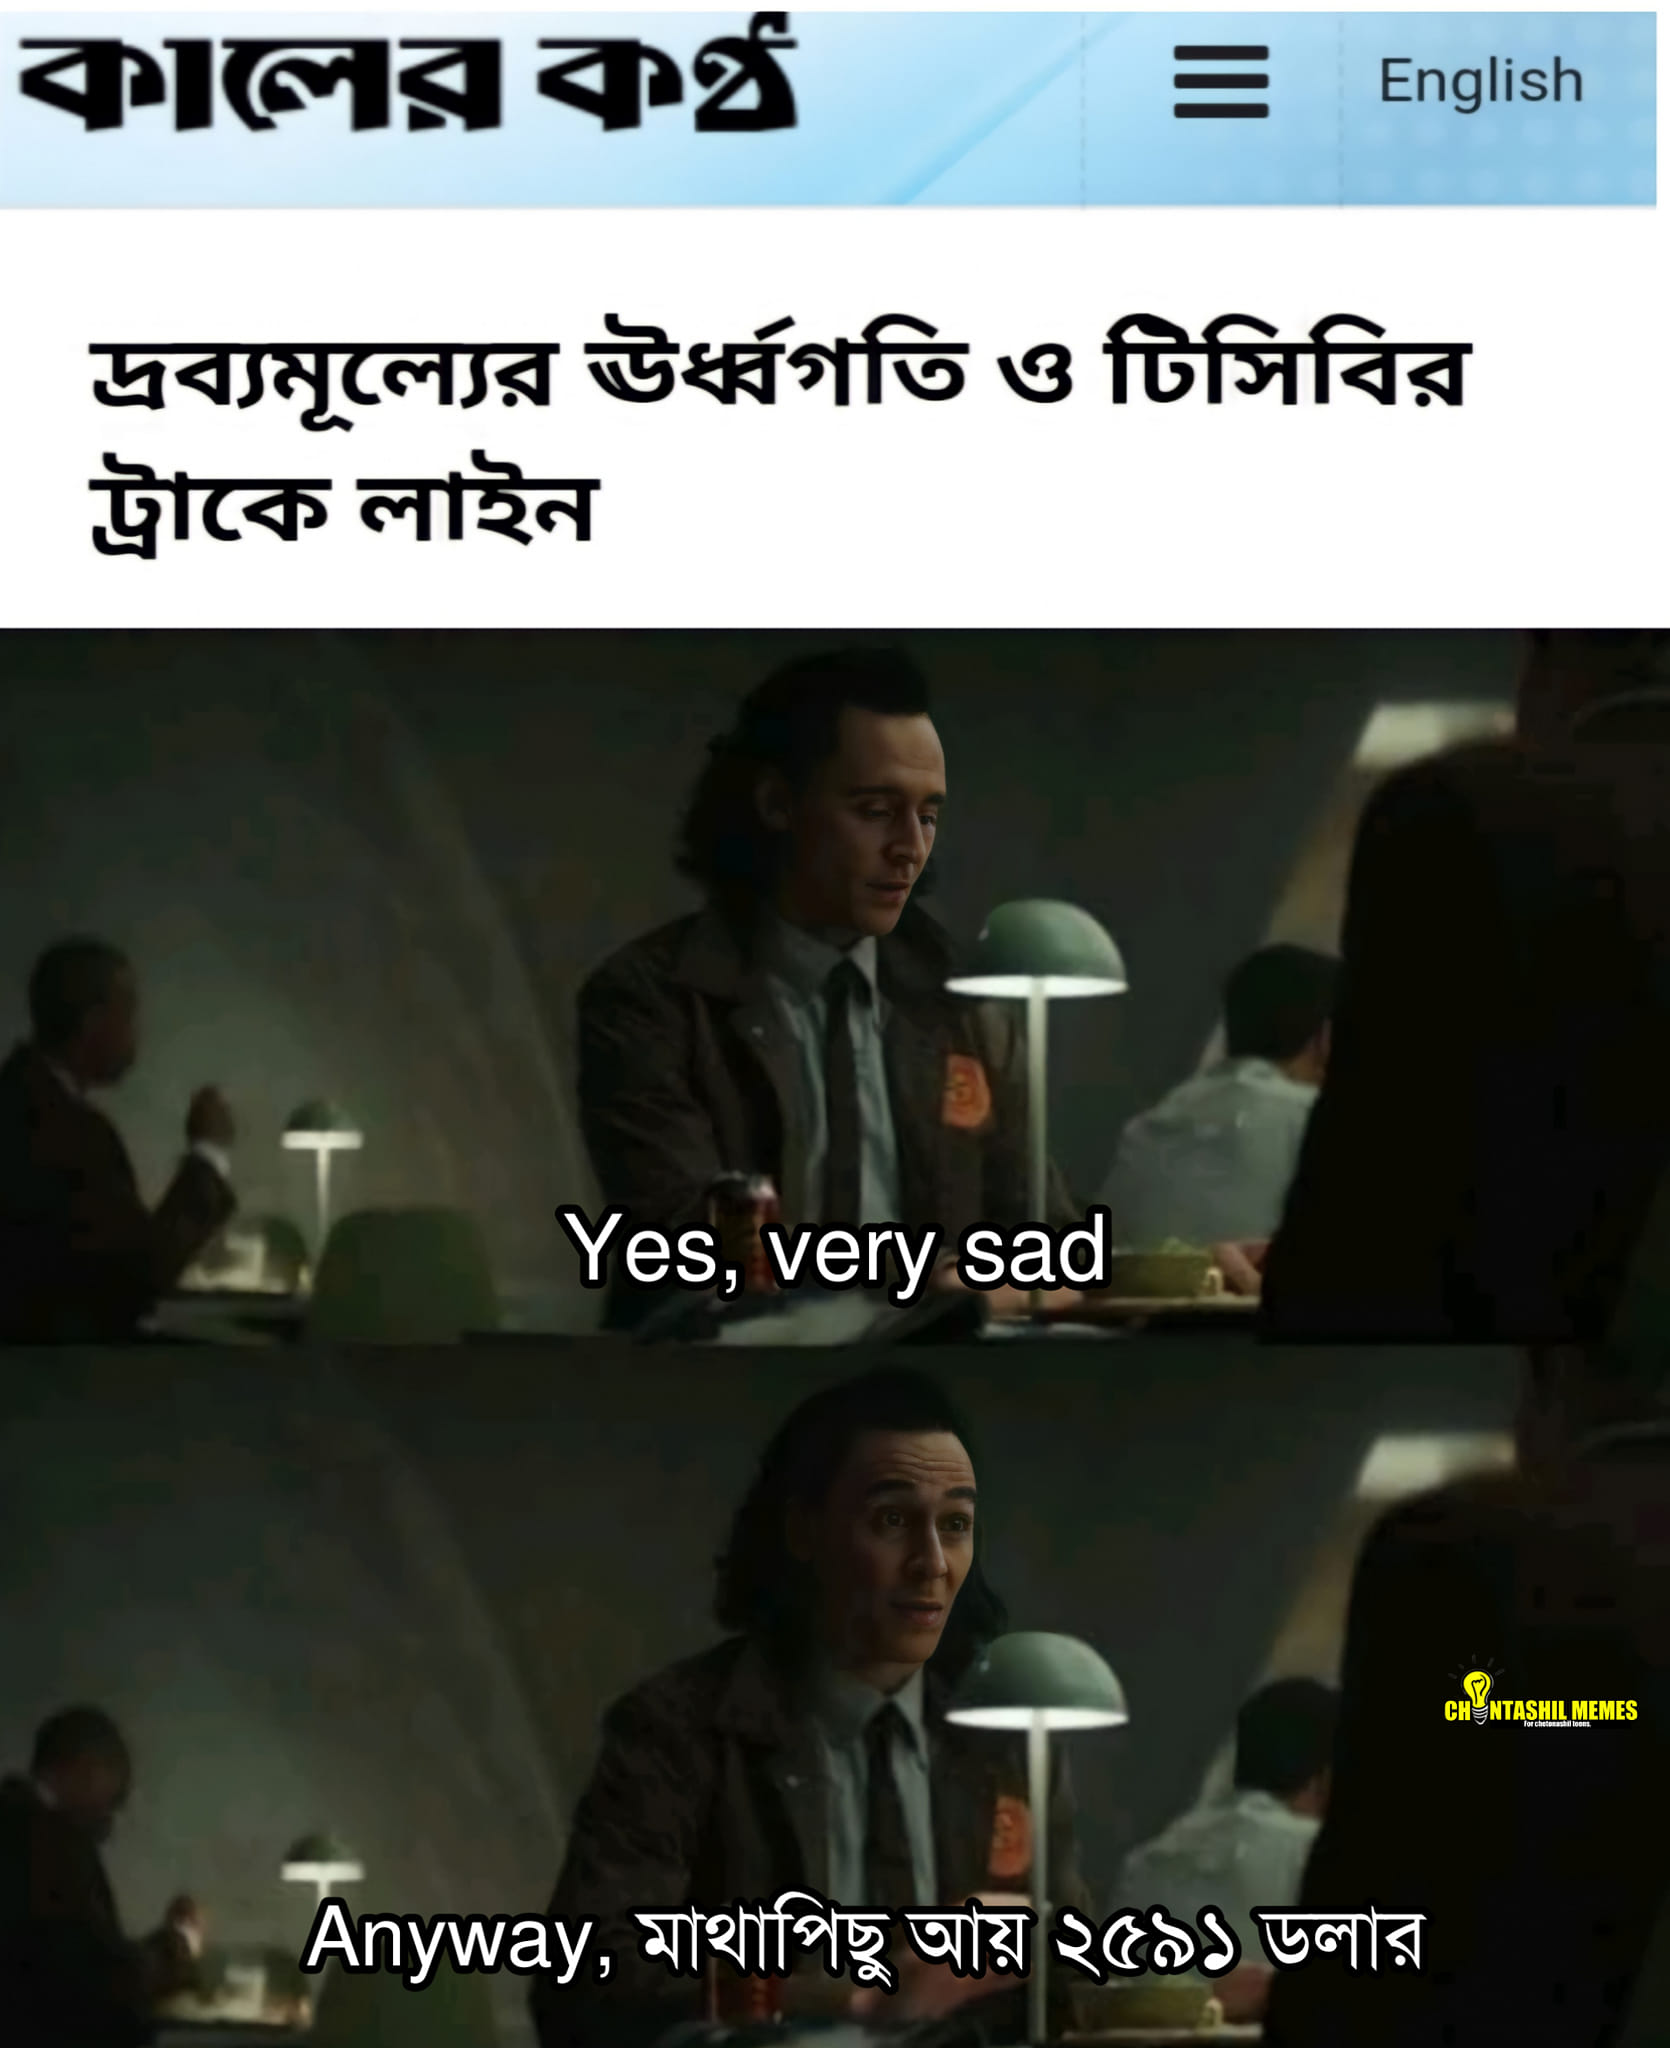
Caption: দ্রব্যমূল্যের ঊর্ধবগতি ও টিসিবির ট্রাকে লাইন      Yes, very sad    Anyway, মাথাপিছু আয় ২৫৯১ ডলার
Label: hate